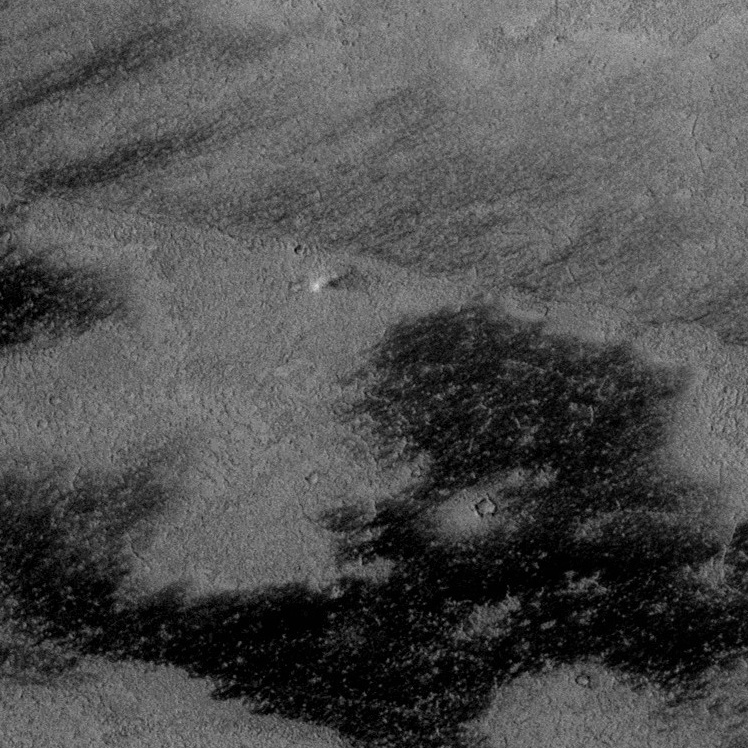
Label: dustdevil